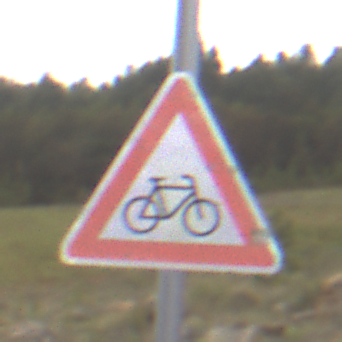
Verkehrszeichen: RadverkehrLinks
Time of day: Midday
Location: Outdoor (Nature)
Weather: Overcast
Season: NotSpecified
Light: Natural